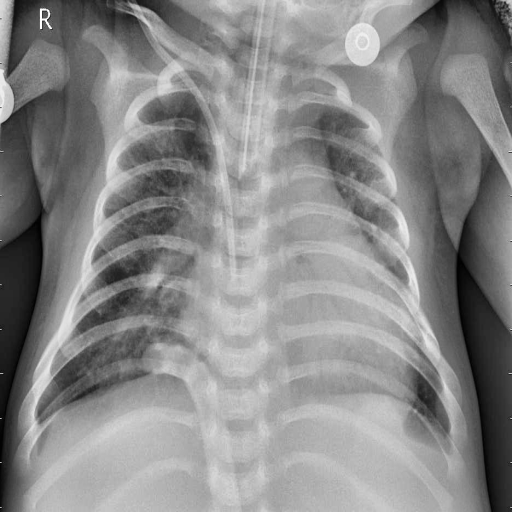
Finding: PNEUMONIA